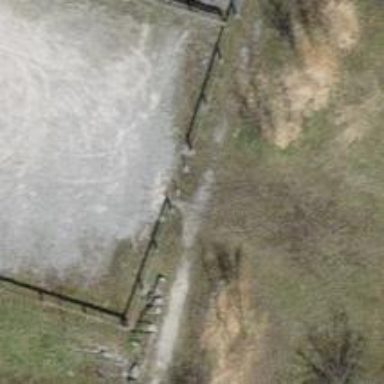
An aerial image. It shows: Bollard barrier.